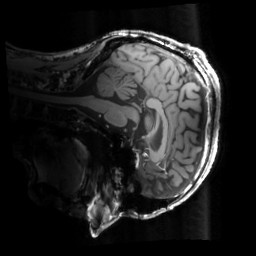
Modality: T1w
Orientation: sagittal
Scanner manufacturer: siemens
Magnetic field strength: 6.98 T
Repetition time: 1.7 s
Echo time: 0.00254 s